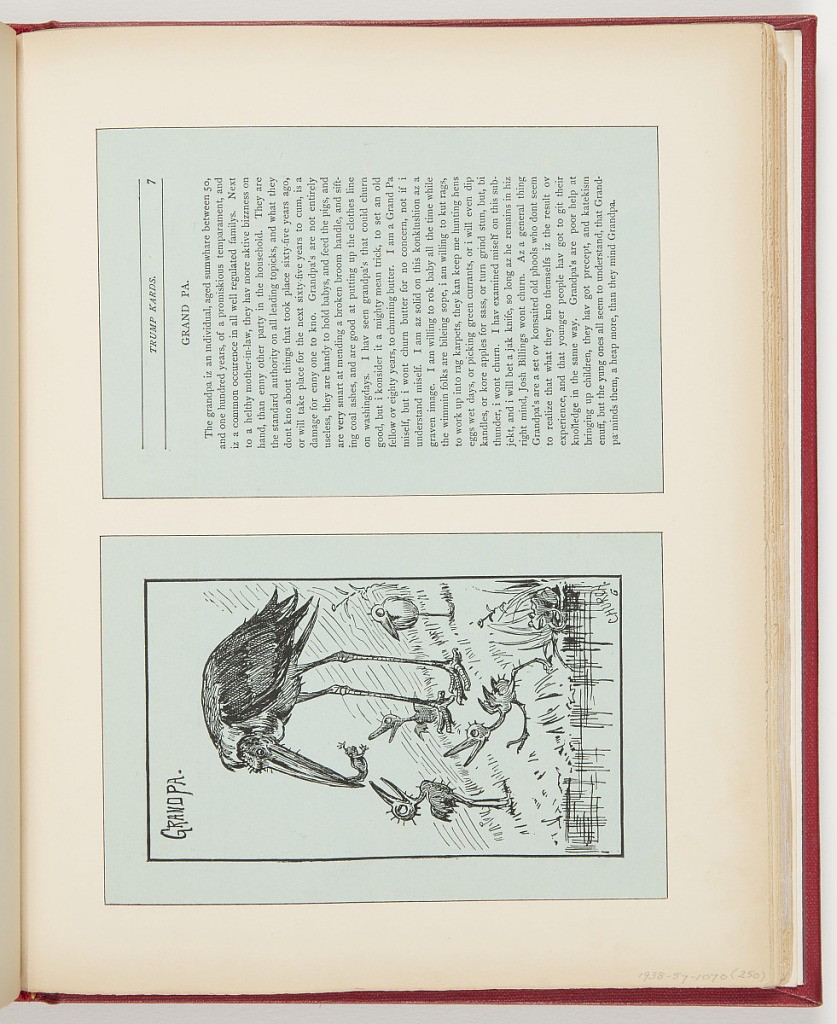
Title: Grand Pa.
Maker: Frederick Stuart Church, American, 1842–1924
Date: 1877
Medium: Printed in black ink on blue paper
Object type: Ephemera
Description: Top; short story on grandfathers. Bottom; center, large stork bends over with frog in mouth to feed baby storks below, at water bank. Frog has hands out in fear, lower right, frog hides in bushes, watches in fear.